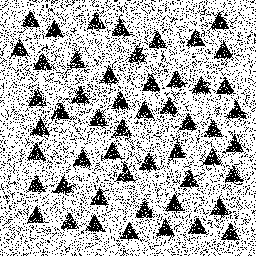
Squares: 0
Triangles: 52
Stars: 0
Total shapes: 52